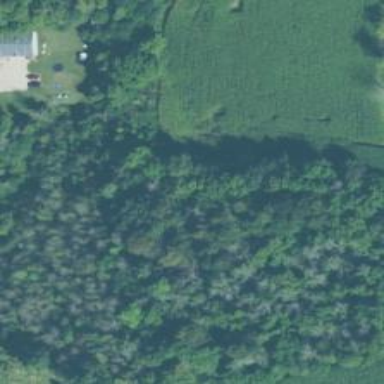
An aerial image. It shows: Forest area.